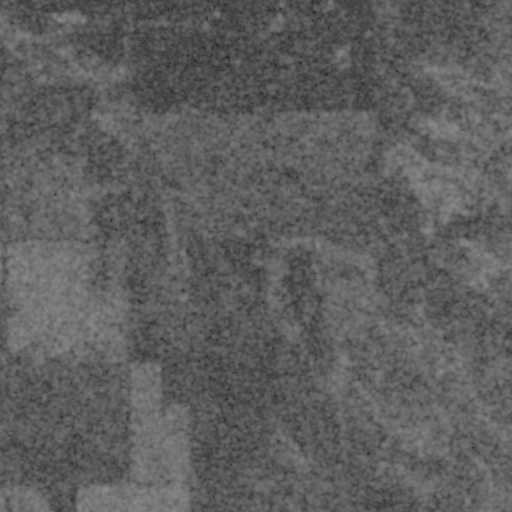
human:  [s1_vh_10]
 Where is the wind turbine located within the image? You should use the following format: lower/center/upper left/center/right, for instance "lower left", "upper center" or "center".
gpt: The wind turbine is located in the lower left of the image.
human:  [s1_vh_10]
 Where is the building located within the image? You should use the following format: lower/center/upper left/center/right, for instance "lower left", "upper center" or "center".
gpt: The building is located in the upper left of the image.
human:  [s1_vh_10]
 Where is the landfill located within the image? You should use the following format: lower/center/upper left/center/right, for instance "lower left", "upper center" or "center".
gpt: There is no landfill in the image.

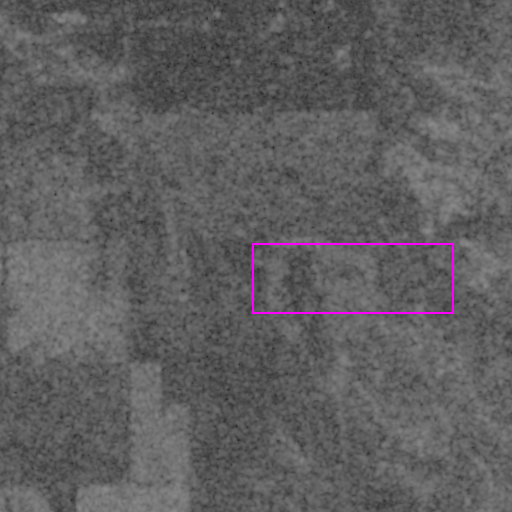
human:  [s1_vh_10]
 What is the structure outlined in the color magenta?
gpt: There is no magenta outline.
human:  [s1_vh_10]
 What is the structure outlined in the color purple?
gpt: There is no structure outlined in purple.